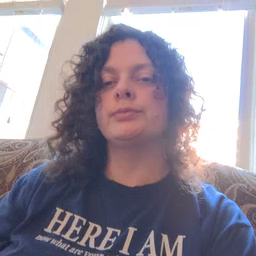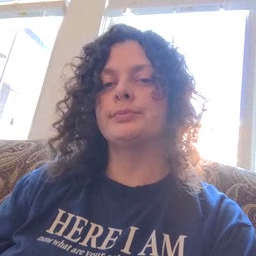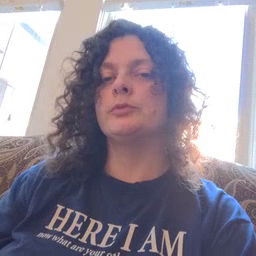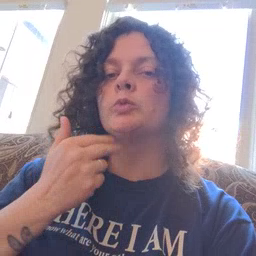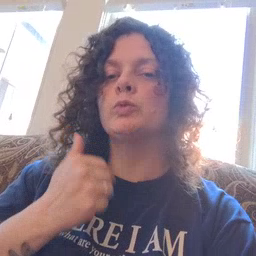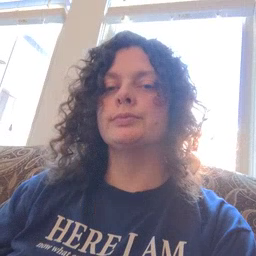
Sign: cute